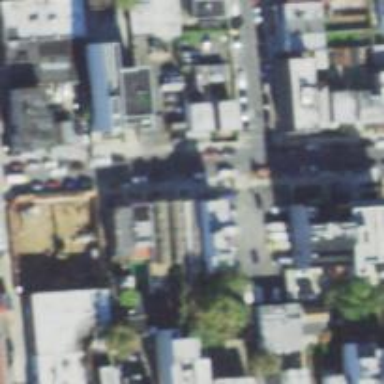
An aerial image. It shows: Residential road with separate sidewalk.